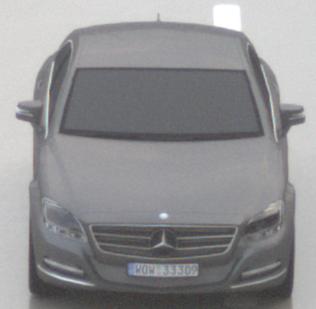
Make: Mercedes-Benz
Model: CLS Coupé 350
Detailed model: CLS-Class (218) Coupé
Model produced from: 2011/01
Model produced until: 2014/07
Doors: 4
Color: gray
Road condition: wet road
Daytime: morning or afternoon
Contrast: low contrast